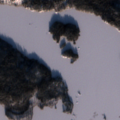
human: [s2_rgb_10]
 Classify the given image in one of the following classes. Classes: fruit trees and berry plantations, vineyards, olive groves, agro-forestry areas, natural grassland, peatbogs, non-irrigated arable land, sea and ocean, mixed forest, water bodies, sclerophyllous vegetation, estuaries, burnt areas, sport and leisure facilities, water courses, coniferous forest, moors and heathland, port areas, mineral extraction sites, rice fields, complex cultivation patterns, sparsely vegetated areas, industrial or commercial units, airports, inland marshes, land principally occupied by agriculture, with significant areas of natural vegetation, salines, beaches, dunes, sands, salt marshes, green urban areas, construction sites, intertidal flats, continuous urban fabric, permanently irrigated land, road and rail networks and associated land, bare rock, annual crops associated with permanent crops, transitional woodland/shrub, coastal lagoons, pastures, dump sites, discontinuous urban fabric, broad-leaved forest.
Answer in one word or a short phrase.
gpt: coniferous forest, mixed forest, water bodies